Field crop: tomato
Growth stage: 1
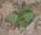
Species: solanum